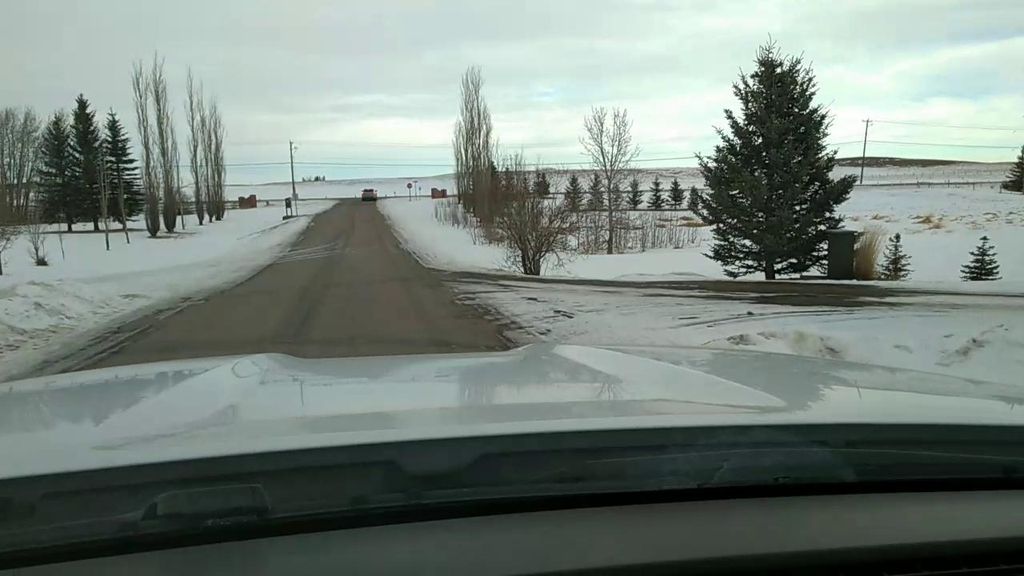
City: calgary